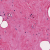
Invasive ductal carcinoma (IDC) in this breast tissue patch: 1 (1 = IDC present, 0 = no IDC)